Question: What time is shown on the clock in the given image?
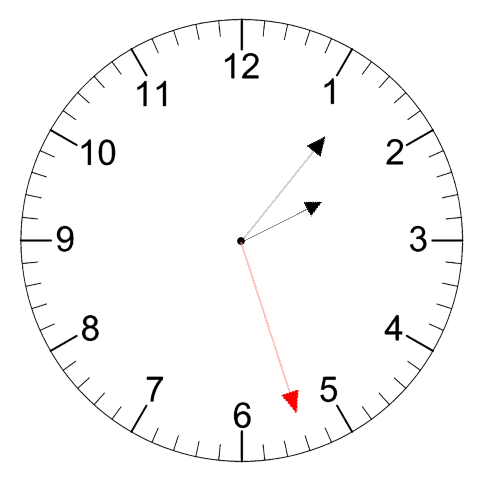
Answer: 02:06:27